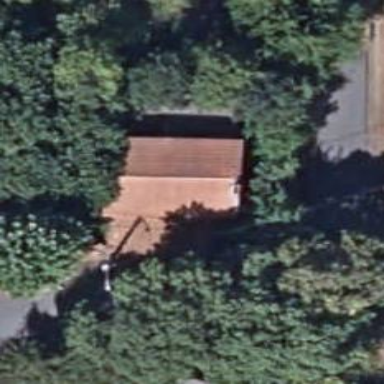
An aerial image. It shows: Simple house.